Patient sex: M
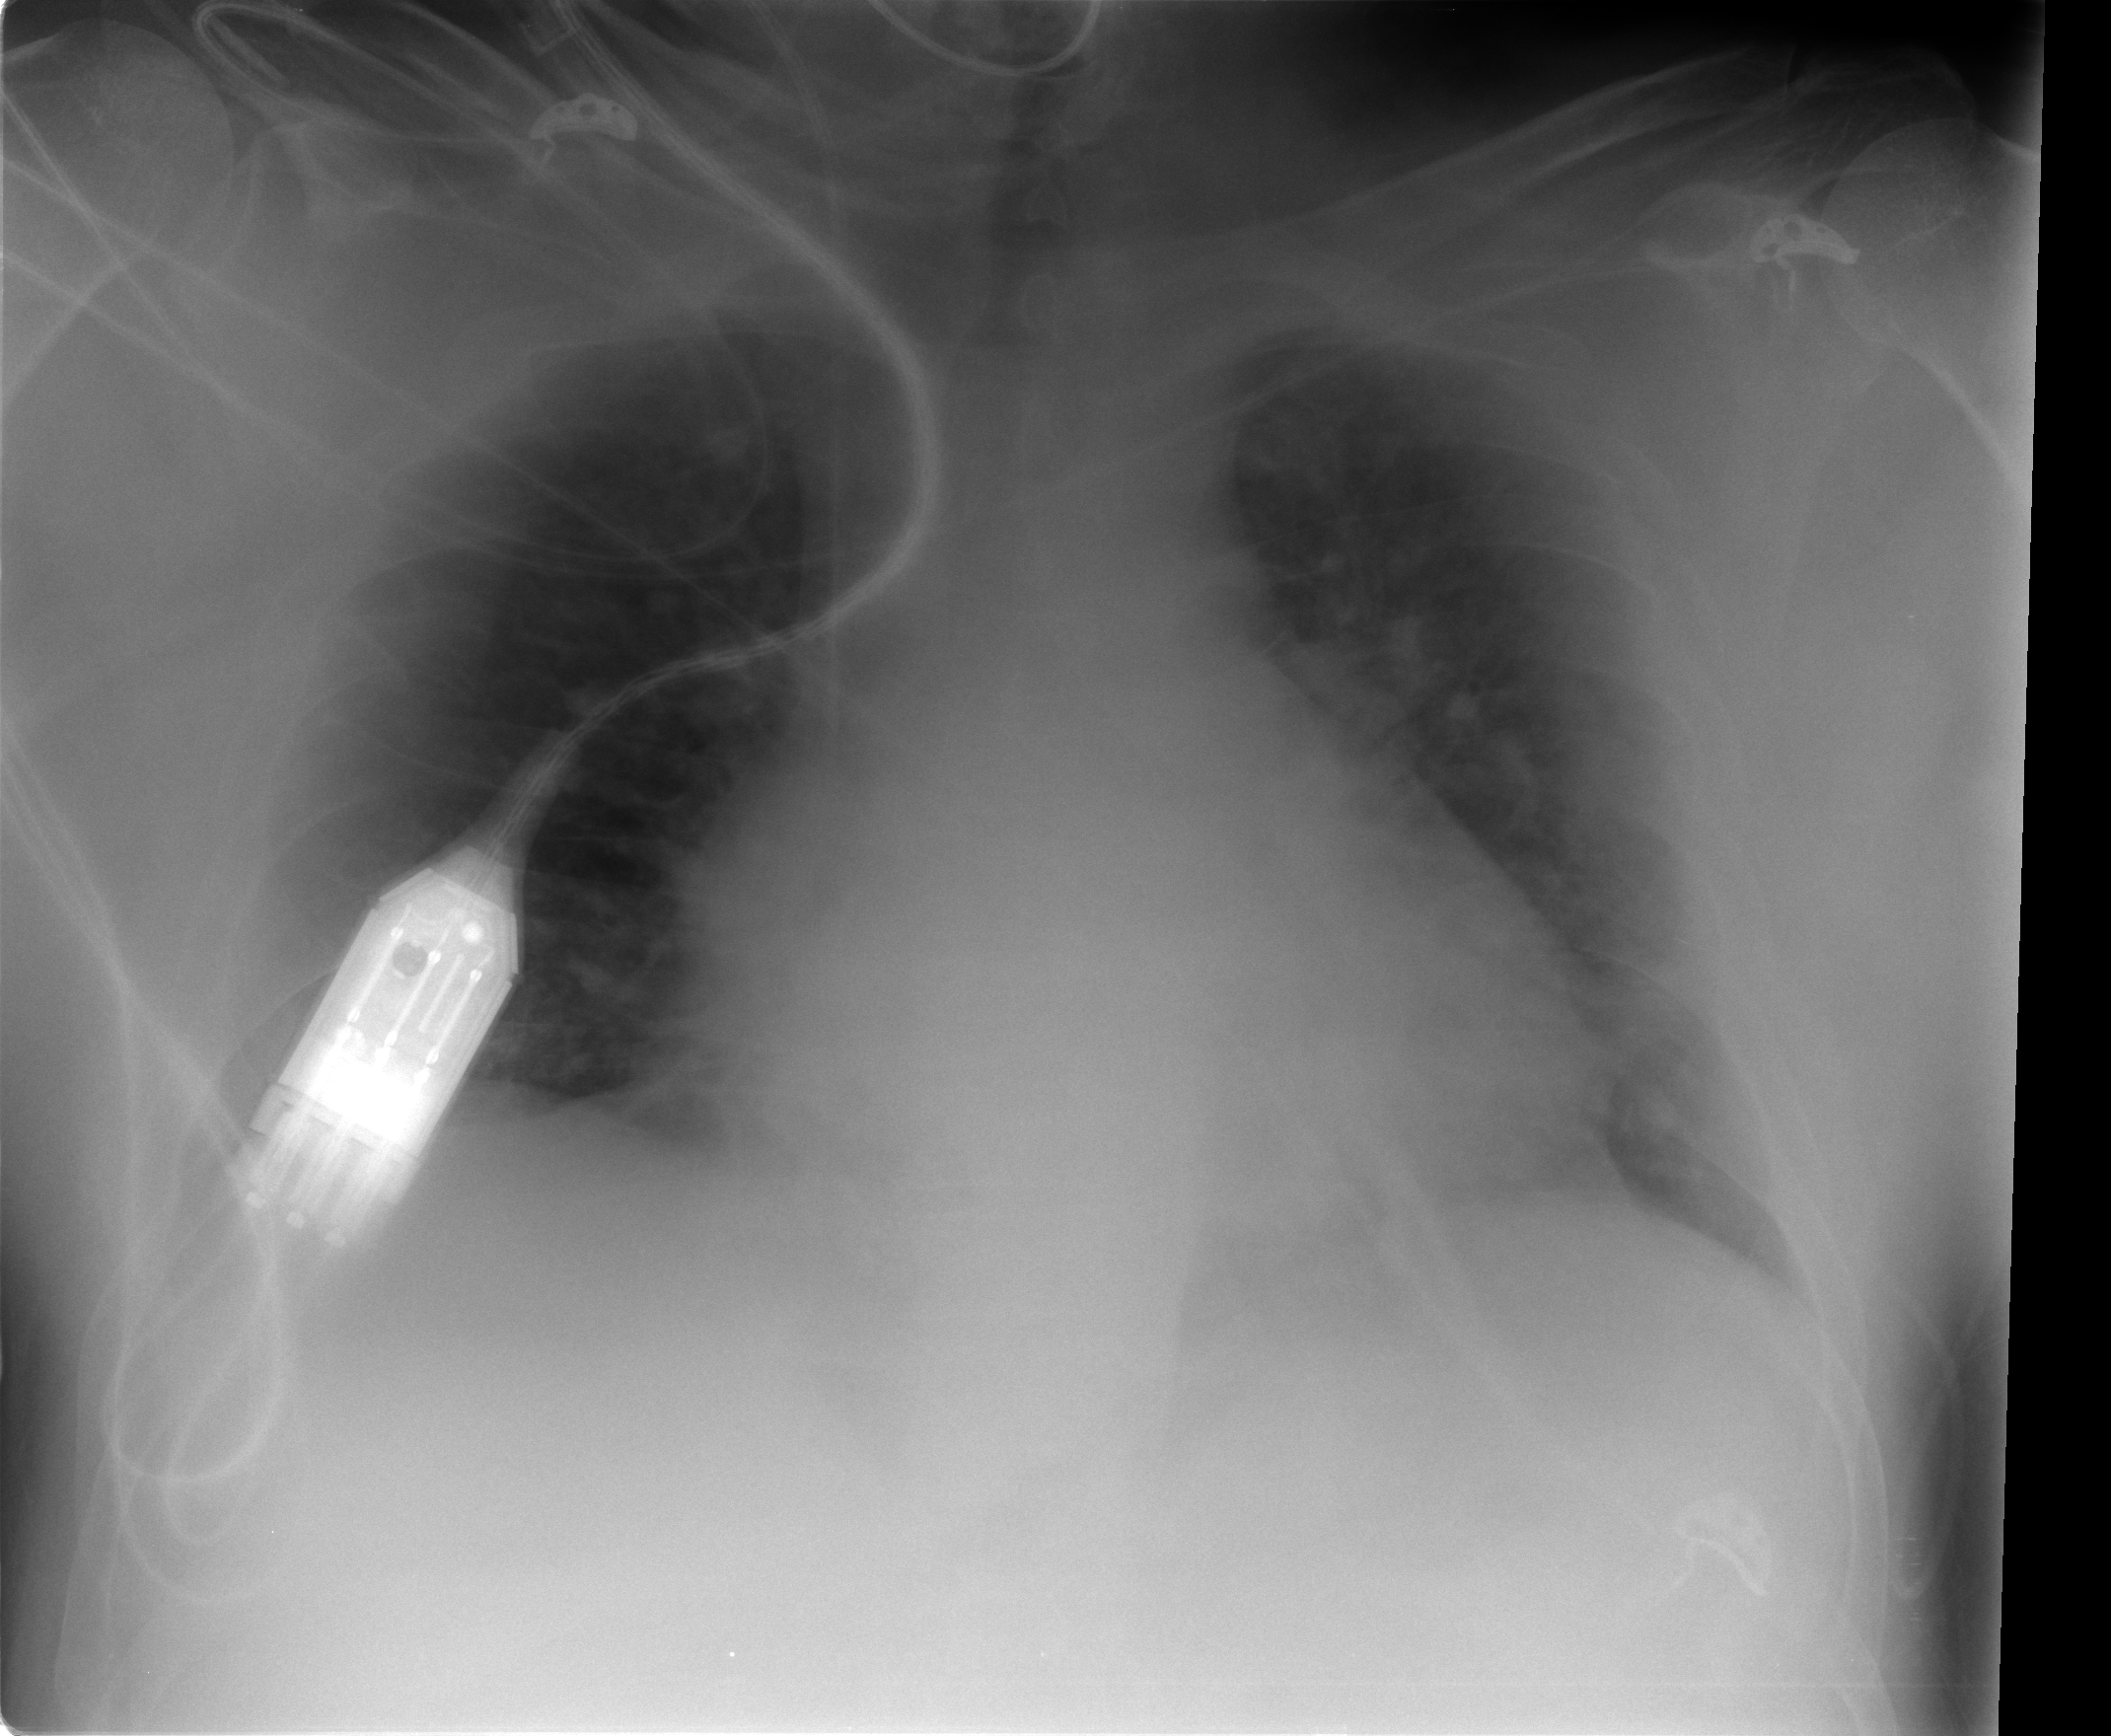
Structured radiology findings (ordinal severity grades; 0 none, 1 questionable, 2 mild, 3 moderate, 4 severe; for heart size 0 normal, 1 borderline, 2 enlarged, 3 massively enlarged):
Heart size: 2
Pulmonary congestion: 2
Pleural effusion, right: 0
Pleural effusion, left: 0
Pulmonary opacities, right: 0
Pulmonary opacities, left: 2
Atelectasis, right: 2
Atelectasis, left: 2